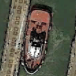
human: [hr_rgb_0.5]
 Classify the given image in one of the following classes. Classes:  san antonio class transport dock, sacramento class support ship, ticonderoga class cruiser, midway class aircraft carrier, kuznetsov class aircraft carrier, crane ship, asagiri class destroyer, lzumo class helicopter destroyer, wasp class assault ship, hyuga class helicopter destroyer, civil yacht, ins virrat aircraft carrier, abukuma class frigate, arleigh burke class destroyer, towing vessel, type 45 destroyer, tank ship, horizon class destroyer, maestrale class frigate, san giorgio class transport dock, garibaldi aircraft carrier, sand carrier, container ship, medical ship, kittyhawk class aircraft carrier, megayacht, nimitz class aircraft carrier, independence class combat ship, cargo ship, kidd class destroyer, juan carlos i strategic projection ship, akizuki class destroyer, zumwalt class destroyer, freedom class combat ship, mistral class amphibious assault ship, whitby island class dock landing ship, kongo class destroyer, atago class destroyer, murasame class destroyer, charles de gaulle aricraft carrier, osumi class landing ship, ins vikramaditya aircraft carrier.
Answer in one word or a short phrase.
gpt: Towing vessel